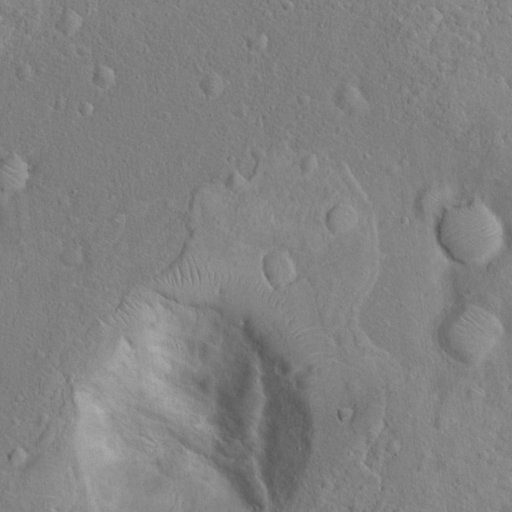
Classes present: Background, Cone